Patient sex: F
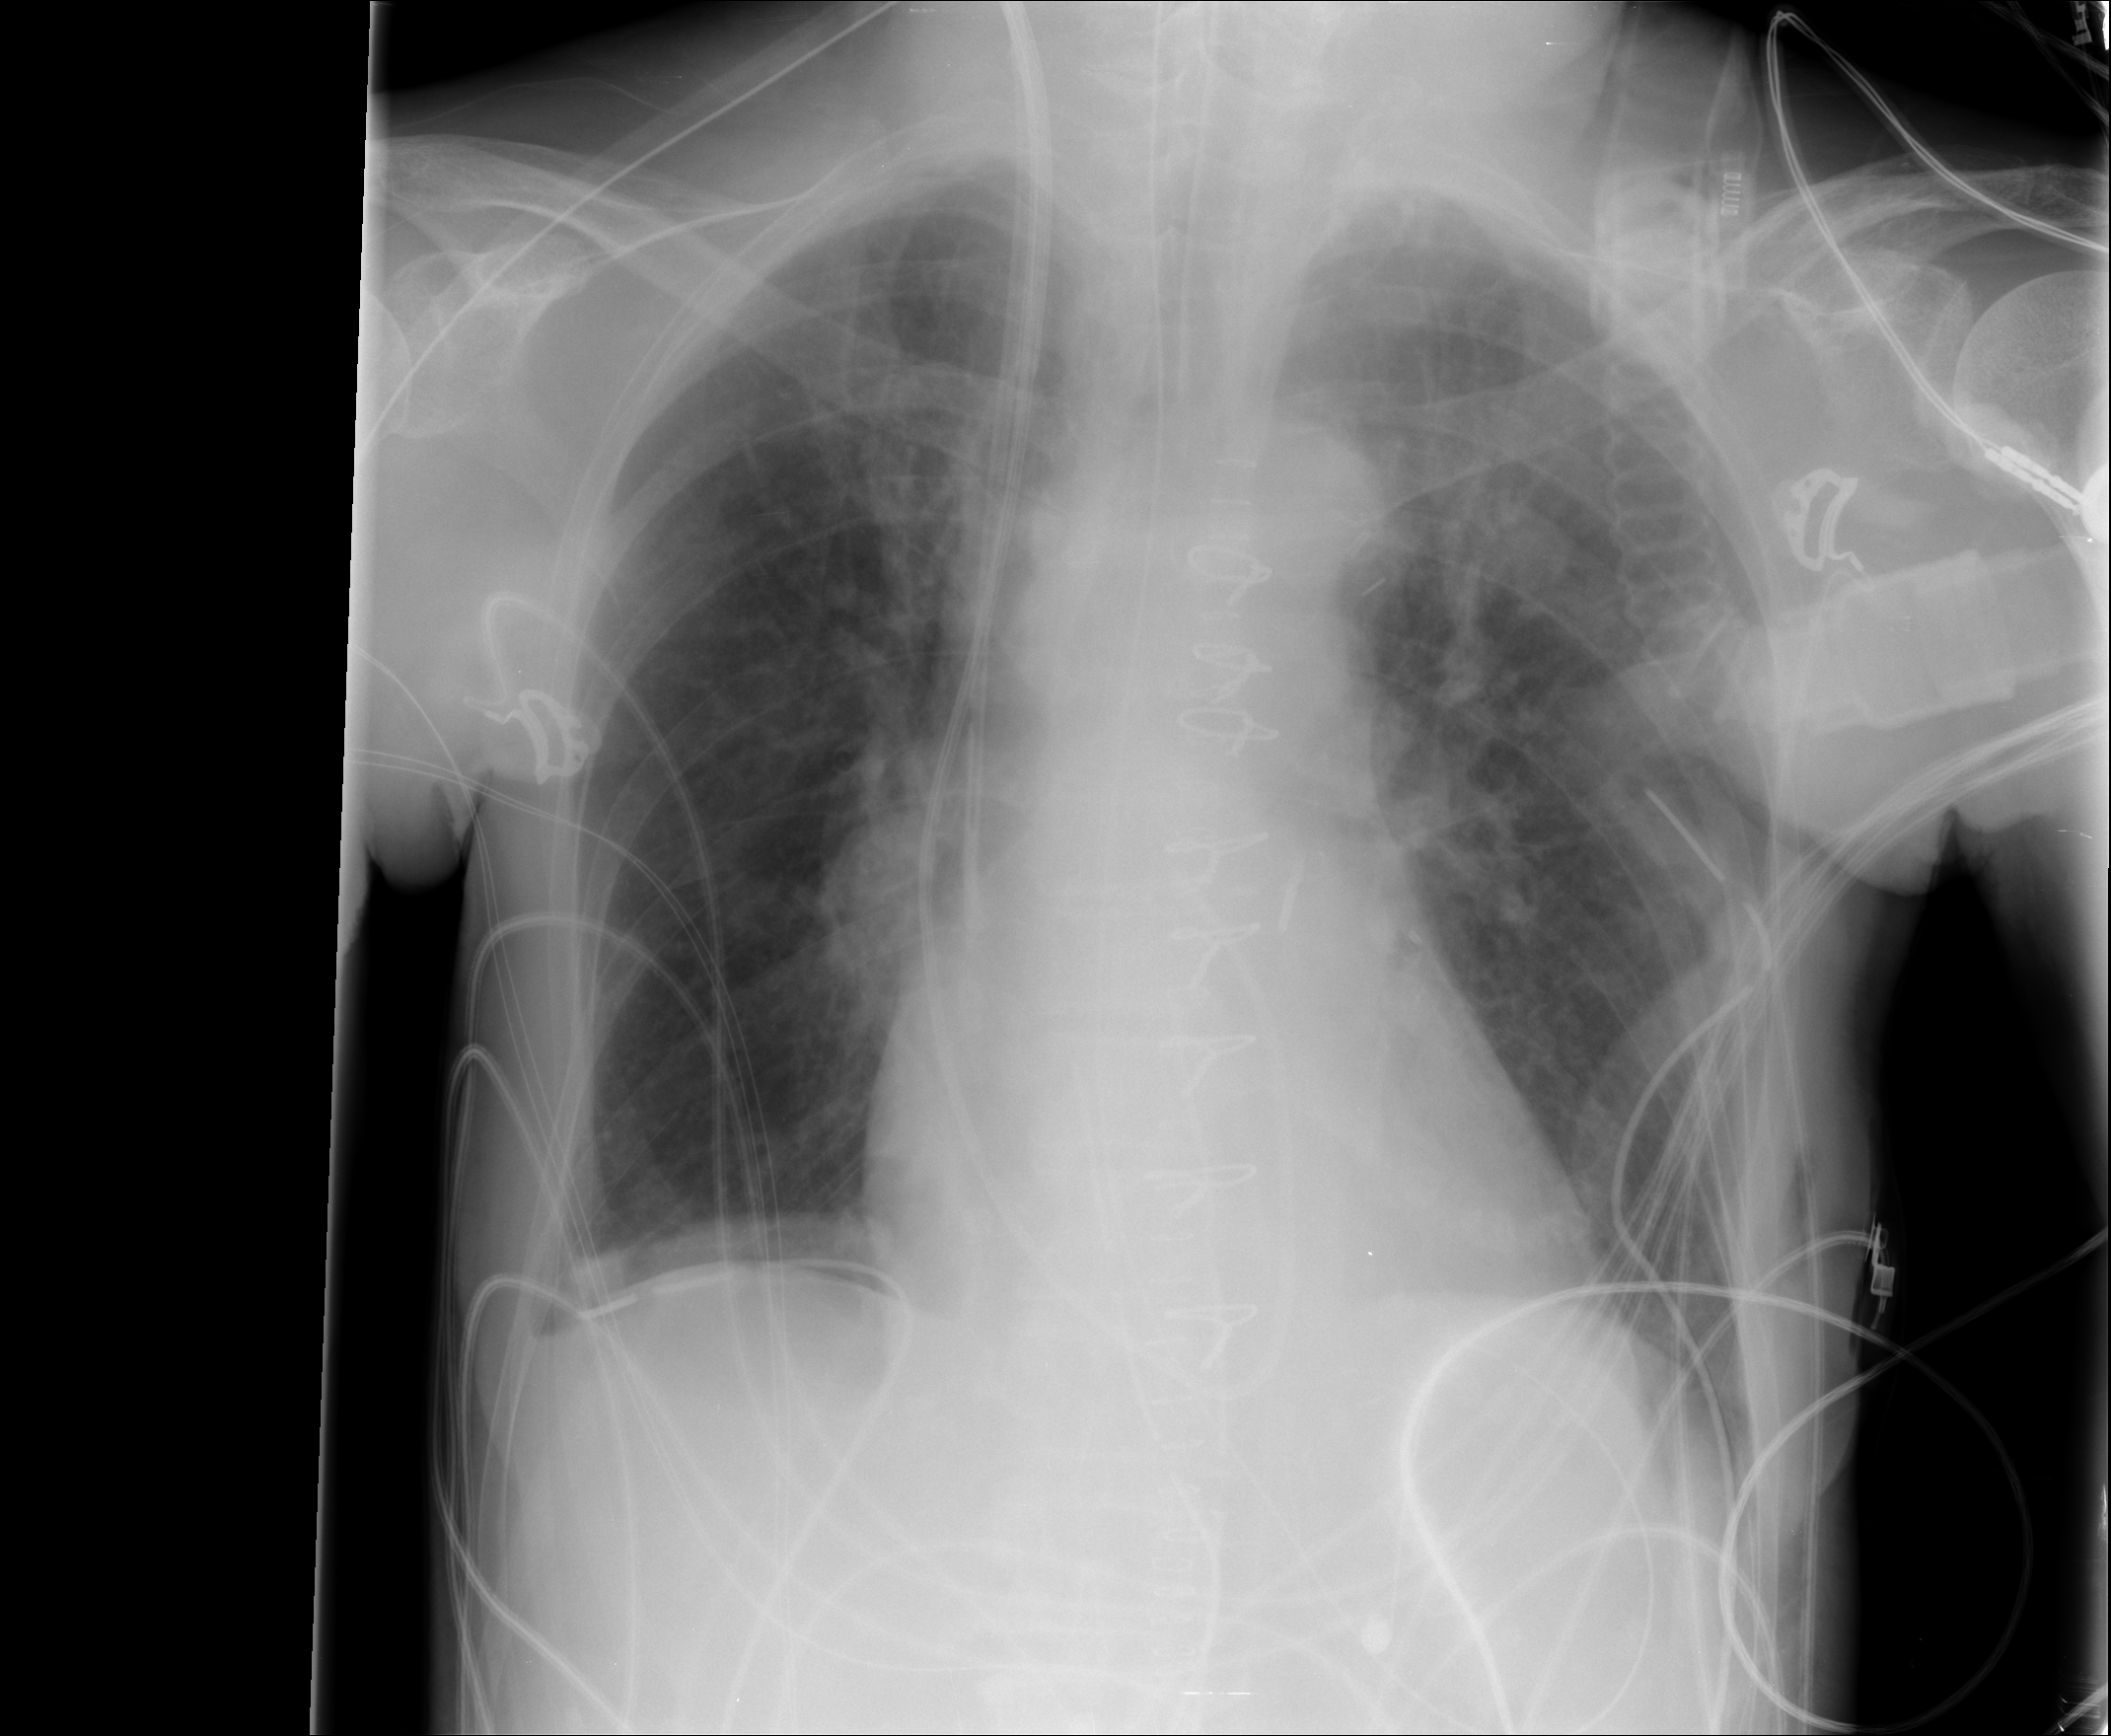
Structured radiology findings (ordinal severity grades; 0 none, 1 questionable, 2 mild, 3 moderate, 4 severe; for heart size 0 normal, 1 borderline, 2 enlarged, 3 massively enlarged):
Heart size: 0
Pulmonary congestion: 0
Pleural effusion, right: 1
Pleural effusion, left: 0
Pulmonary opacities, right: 0
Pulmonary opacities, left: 1
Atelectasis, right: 0
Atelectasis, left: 2